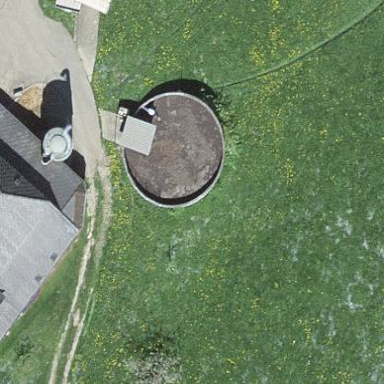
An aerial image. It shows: Silo.